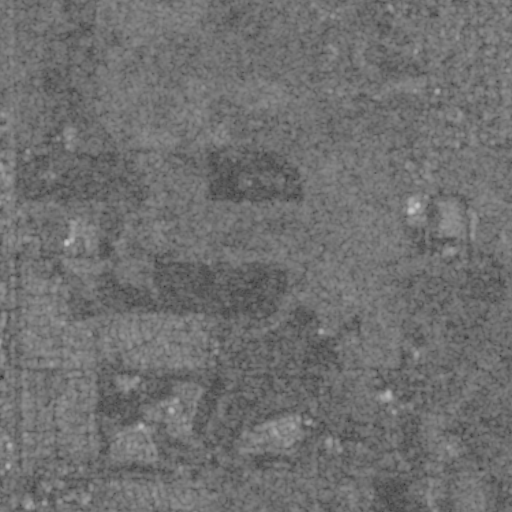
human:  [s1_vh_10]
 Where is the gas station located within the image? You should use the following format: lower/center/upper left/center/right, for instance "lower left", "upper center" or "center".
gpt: The gas station is located in the lower left of the image.
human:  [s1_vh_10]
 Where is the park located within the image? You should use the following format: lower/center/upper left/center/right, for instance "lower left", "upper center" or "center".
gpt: The park is located in the lower left of the image.
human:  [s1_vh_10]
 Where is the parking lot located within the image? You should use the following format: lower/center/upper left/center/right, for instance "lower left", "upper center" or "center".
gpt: The parking lot is located in the lower left of the image.
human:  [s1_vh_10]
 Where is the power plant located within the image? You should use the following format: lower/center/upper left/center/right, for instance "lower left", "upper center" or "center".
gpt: The power plant is located in the upper right of the image.
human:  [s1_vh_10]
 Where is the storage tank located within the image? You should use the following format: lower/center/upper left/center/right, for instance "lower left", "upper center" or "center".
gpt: The storage tank is located in the lower left of the image.
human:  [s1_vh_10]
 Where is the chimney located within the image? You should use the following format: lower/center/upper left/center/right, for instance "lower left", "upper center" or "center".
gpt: The chimney is located in the center right of the image.
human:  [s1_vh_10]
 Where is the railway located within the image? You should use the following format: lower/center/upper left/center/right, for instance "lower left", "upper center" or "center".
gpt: The railway is located in the left of the image.
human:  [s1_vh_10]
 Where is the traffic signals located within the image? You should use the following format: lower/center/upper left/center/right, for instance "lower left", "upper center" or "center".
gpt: The traffic signals is located in the lower left of the image.
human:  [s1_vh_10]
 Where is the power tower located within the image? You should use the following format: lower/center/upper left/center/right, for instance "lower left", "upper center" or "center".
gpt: There is no power tower in the image.

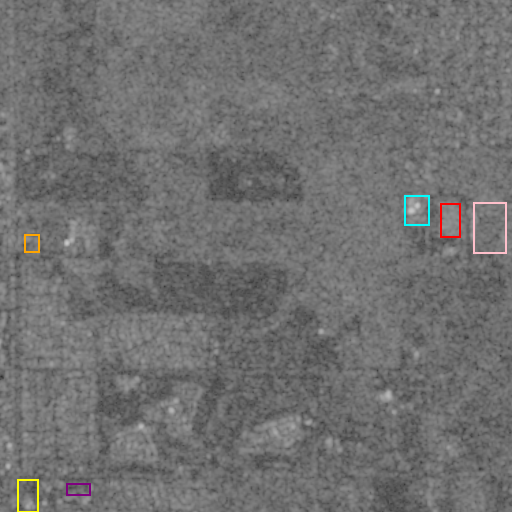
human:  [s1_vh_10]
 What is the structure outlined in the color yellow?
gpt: The structure outlined in yellow is a park.
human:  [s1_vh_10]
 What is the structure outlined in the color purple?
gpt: The structure outlined in purple is a parking lot.
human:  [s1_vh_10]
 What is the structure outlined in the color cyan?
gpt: The structure outlined in cyan is a power plant.
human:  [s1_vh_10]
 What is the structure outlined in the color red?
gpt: The structure outlined in red is a power substation.
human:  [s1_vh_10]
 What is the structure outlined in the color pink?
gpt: The structure outlined in pink is a building.
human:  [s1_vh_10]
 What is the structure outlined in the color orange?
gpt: The structure outlined in orange is a building.
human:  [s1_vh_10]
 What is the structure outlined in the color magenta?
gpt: There is no magenta outline.